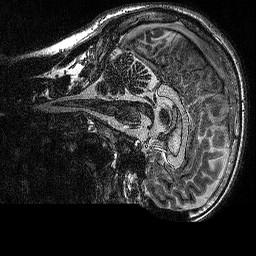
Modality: MP2RAGE
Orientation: sagittal
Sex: male
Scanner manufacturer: siemens
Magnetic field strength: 3 T
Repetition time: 5 s
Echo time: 0.00292 s